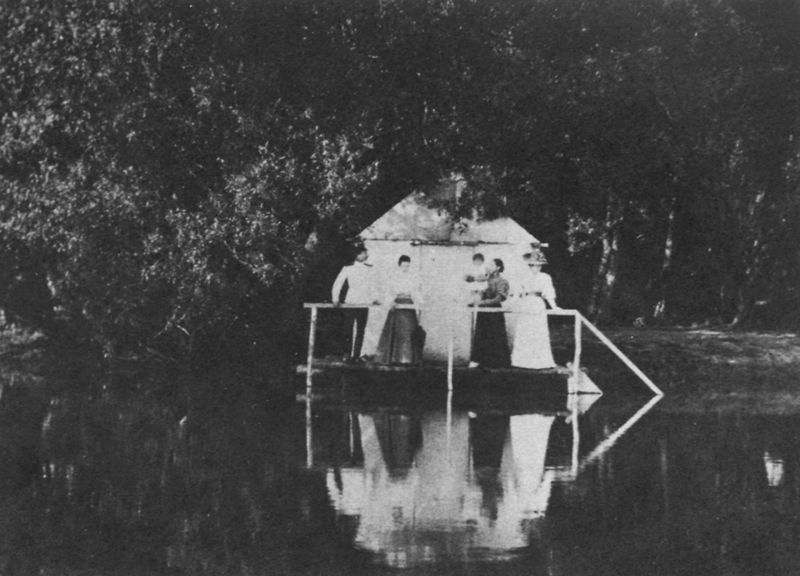
Titel: Baden gehörte zum jährlichen Sommerritual
Künstler: Russischer Photograph
Schlagwörter: blätter, gruppe, laub, mann, schatten, wasser, weiß, bäume, fluss, frauen, landschaft, menschen, see, teich, ufer, äste, frau, grau, kleider, licht, männer, schwarz, dach, gebäude, gras, gürtel, haus, park, gesellschaft, rock, mensch, stehen, gruppenportrait, portrait, porträt, birke, birken, spiegelung, zweige, familie, kind, wald, taille, sommer, ansicht, man, röcke, russland, böschung, steg, könig, geländer, foto, fotografie, photographie, spaziergang, schwarz weiss, uniform, epauletten, sonntag, photo, schwarz weis, pavillon, aufnahme, zelt, russisch, gartenhaus, ludwig ii, starnberger see, gruppenfoto, hausboot, gelüänder, geuppenfoto